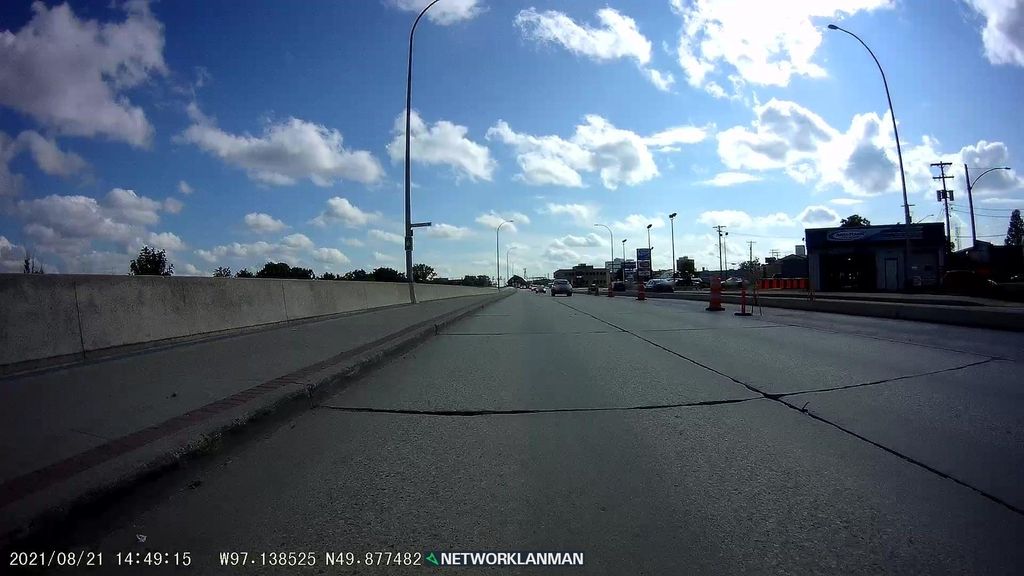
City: winnipeg